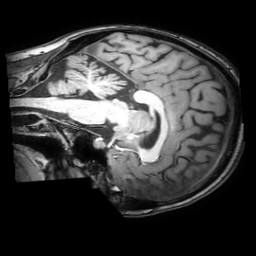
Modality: T1w
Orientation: sagittal
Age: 29
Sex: female
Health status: healthy
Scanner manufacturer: philips
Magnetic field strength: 3 T
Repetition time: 0.0079 s
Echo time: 0.0035 s